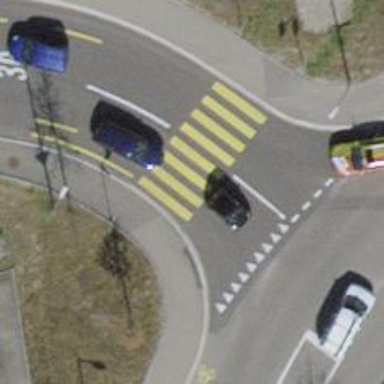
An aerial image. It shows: Uncontrolled zebra crossing with zebra markings.